Interaction volume radius: 10 \u00c5
Interaction volume height: 35 \u00c5
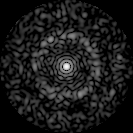
Disorder parameter: 0.8322